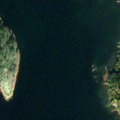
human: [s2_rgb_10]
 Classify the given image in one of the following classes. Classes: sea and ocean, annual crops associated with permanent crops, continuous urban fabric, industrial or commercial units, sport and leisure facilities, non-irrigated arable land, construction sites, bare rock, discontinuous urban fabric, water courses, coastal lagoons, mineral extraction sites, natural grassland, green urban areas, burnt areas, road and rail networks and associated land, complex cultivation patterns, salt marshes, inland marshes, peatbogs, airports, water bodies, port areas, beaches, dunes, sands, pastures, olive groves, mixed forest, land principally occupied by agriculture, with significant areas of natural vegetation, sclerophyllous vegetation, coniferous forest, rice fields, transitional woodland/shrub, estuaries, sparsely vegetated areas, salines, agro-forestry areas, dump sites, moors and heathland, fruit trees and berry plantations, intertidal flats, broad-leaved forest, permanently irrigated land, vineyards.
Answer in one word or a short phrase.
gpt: mixed forest, sea and ocean